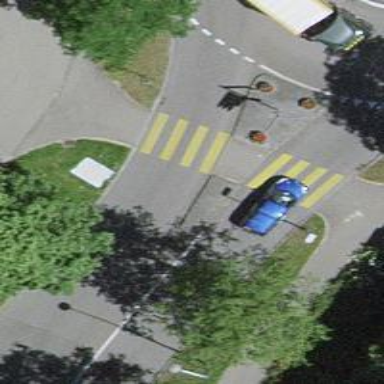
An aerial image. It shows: Zebra crossing with road island.